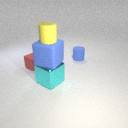
small red rubber cube to the left of small blue rubber cylinder